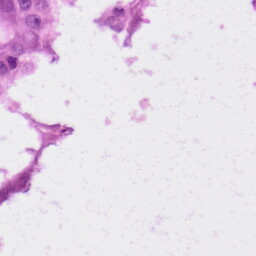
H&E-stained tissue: Skin